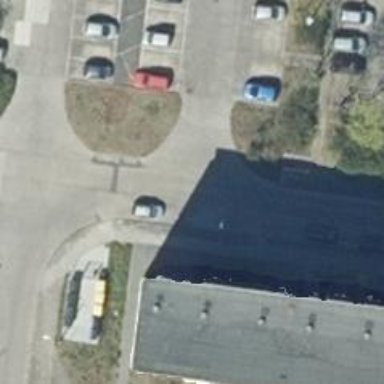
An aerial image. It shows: Road serving as parking aisle.